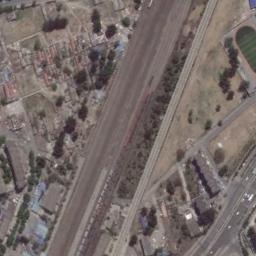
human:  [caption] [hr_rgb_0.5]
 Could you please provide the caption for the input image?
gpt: These railways are flanked by some buildings and houses .

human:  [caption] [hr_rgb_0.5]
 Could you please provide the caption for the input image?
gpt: Several buildings of different shapes and sizes are beside the railway .

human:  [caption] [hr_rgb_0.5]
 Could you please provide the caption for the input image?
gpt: The railway is on the bare land next to some houses .

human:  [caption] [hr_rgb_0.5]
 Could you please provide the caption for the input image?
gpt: There is a row of blue buildings on one side of the railway .

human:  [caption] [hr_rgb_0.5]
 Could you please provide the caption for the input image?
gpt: There are many buildings and some green bushes beside the railway .